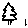
Label: tree